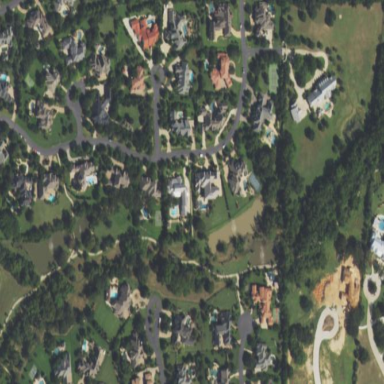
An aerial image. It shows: This residential area consists of single-family homes.